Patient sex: M
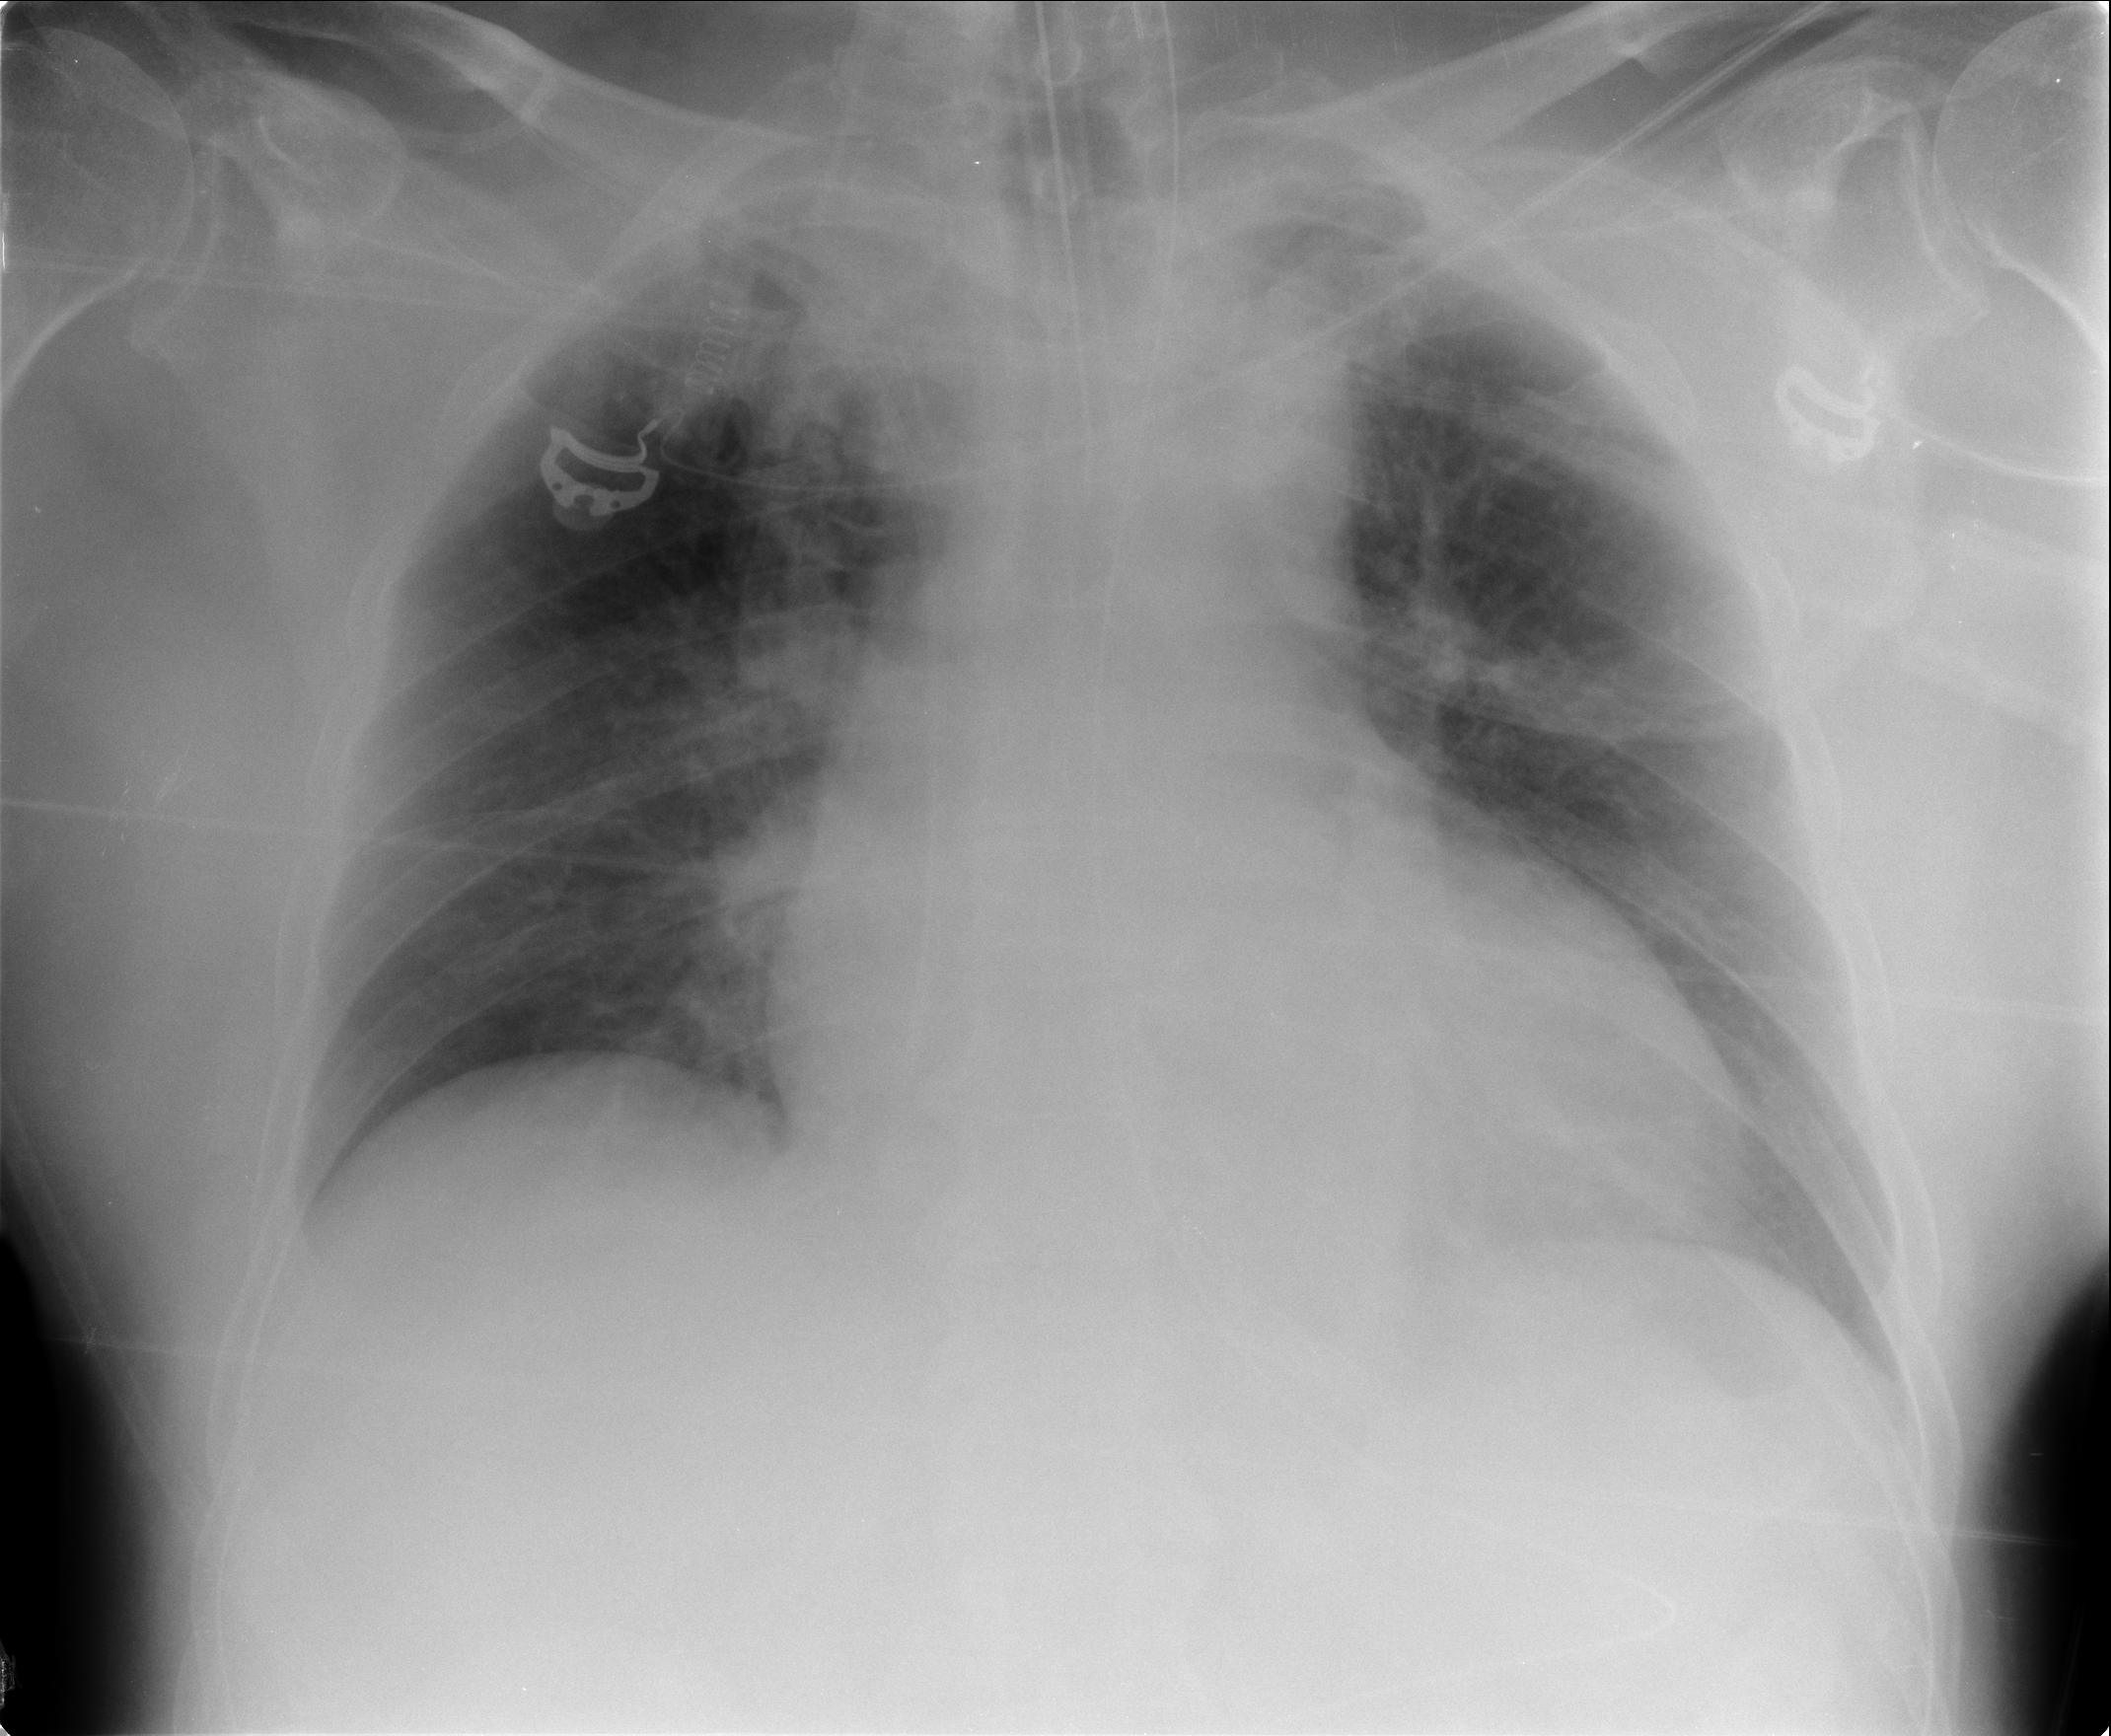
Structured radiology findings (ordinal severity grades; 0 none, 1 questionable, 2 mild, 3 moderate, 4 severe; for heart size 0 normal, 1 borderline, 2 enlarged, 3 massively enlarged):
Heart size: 2
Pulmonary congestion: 1
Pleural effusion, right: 0
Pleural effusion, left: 0
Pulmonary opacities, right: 0
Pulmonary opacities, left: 0
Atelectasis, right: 0
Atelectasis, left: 0